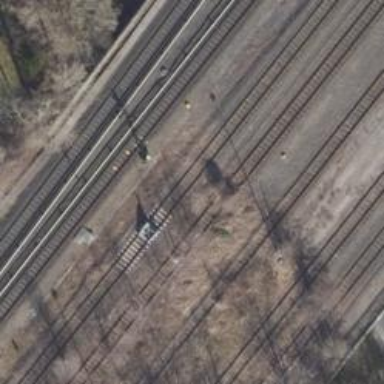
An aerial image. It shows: Railway yard in service.